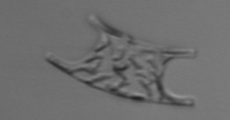
Label: Eucampia